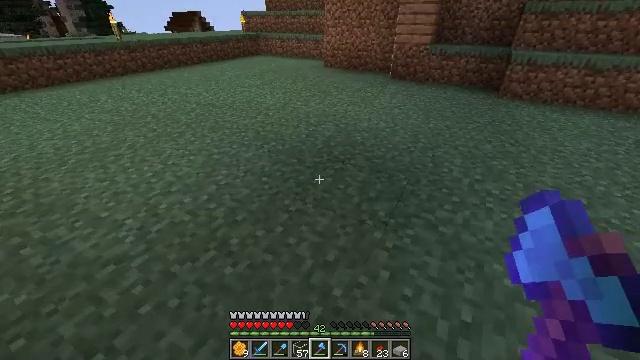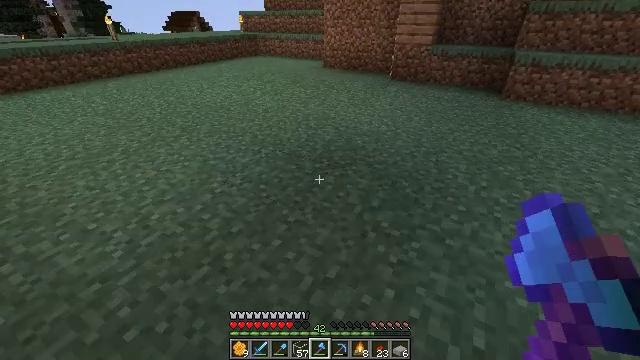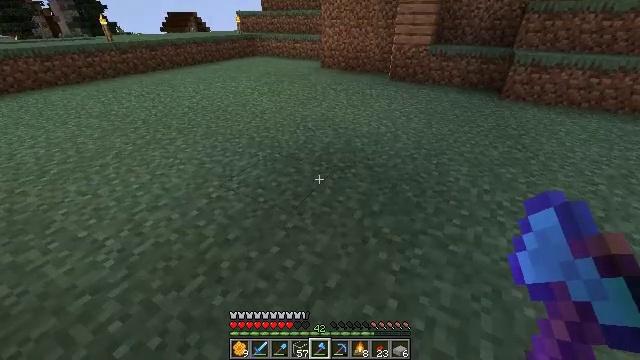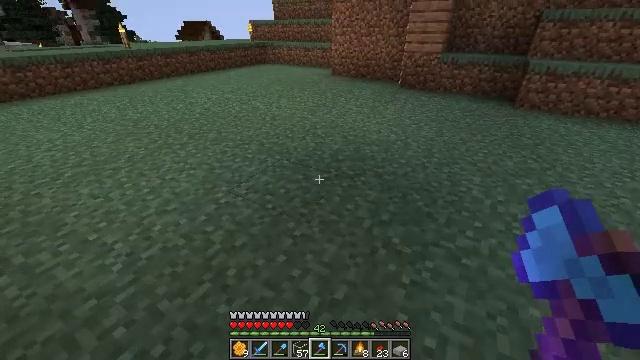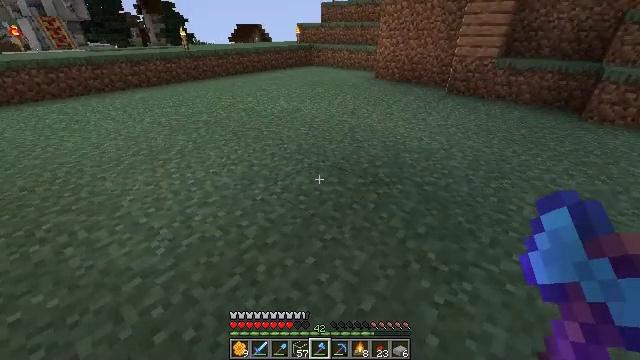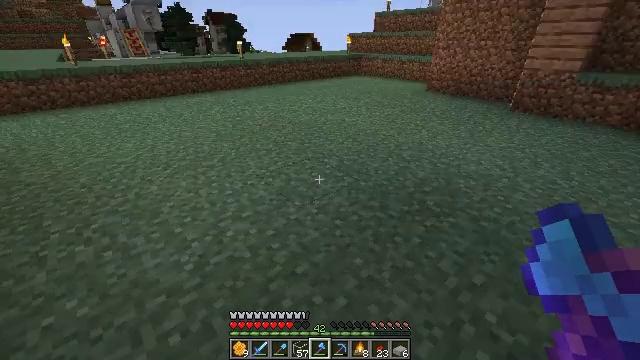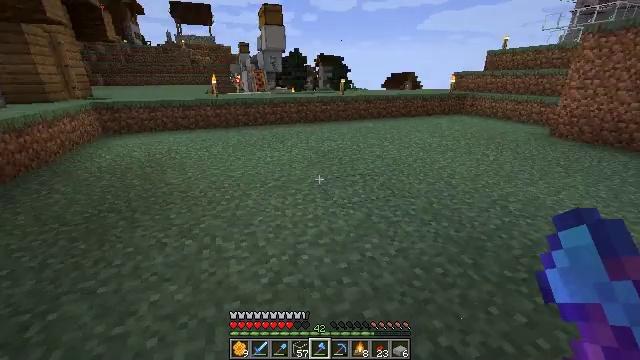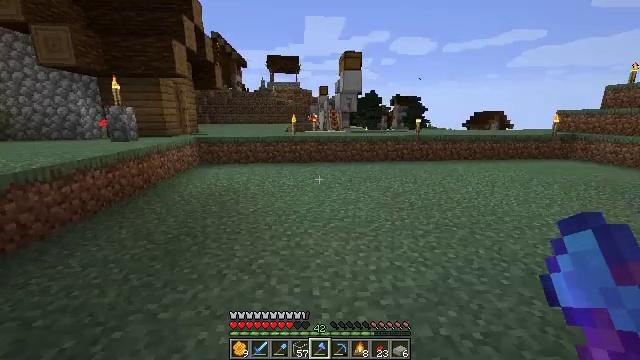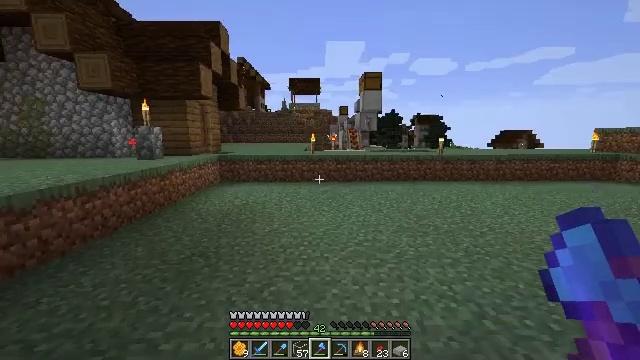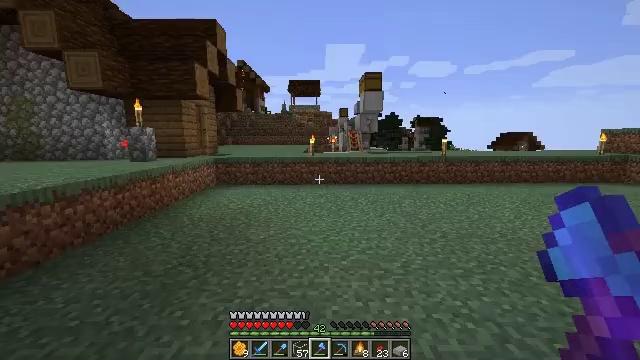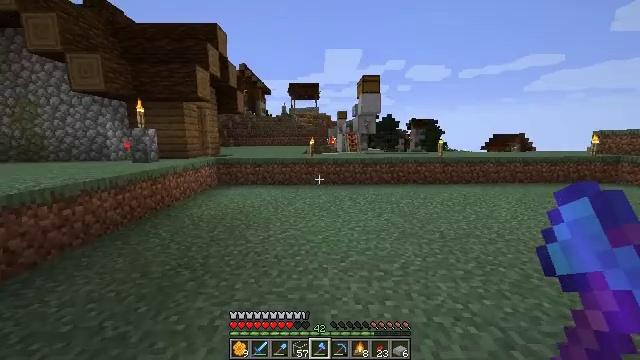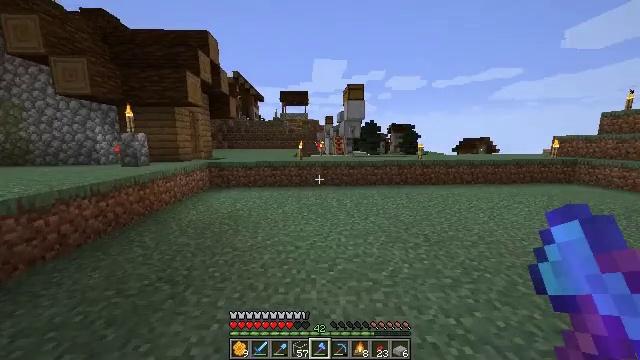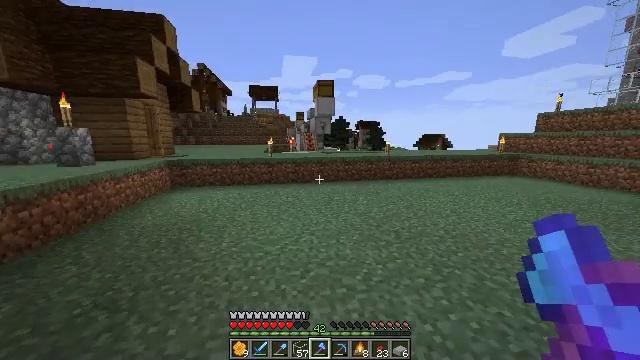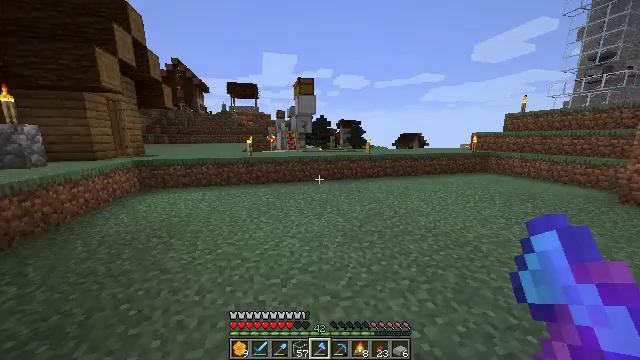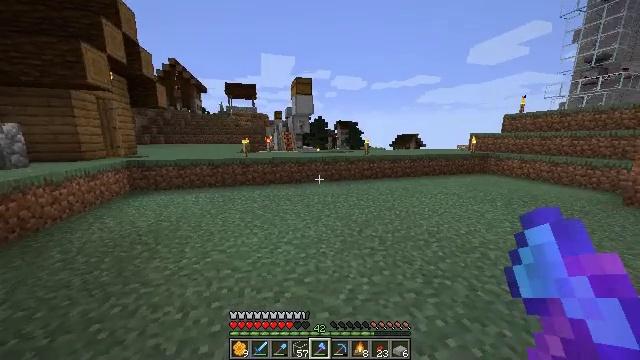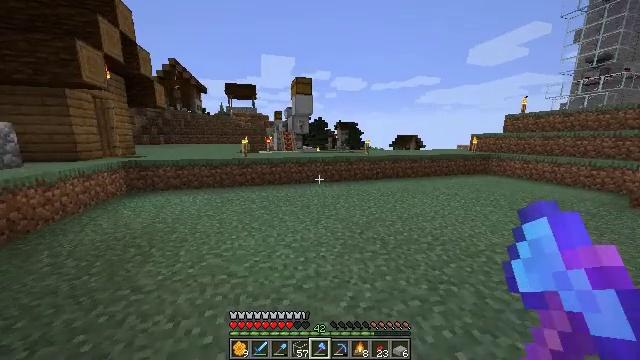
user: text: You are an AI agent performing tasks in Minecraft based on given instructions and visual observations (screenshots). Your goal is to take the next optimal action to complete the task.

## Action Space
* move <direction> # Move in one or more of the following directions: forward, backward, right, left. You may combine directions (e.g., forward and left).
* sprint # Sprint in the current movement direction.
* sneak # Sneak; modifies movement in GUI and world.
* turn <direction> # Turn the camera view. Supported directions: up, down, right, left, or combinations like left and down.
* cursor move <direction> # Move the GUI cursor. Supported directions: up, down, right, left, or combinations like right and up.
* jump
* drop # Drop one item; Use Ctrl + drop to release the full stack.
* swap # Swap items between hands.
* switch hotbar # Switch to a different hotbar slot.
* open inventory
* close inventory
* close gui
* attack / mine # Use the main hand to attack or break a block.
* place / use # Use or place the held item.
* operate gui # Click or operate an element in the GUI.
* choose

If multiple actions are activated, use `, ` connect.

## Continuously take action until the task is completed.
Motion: motion action
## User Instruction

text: Prepare a glass bottle using the crafting table.
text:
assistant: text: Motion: no_op
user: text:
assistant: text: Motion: no_op
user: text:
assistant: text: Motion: turn left and up
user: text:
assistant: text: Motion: move forward, turn left
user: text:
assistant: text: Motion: move forward, turn left and up
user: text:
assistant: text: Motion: move forward, turn left and up
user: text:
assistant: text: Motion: move forward, turn left and up
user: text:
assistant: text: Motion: move forward, turn left and up
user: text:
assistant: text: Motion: move forward, sprint
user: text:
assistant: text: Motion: move forward, sprint
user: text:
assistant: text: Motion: move forward, sprint, turn right
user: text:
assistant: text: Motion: move forward, turn right and down
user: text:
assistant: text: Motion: move forward, turn right
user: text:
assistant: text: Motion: move forward, sprint
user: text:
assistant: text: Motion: move forward, sprint
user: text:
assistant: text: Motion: move forward, sprint
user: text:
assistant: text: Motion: move forward, sprint
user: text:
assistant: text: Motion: move forward
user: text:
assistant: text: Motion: move forward
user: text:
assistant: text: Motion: move forward
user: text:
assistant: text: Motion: move forward
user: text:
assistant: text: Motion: move forward, jump
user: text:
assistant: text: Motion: move forward, jump
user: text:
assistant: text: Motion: move forward, jump
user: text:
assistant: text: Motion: move forward, jump
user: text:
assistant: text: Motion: move forward, jump
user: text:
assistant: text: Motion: move forward, jump
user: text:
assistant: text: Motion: move forward, jump
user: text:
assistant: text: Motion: move forward, jump
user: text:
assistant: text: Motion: move forward, jump